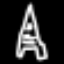
Label: The Eiffel Tower